Question: Could I have still came up with the correct answer if I deleted the yellow part? Is it even neccesary?

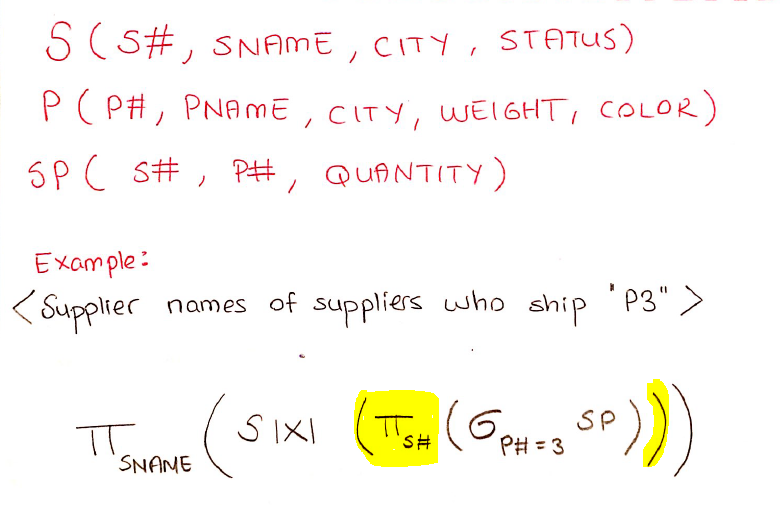
Answer: Assuming this is no homework:
I guess '|X|' is natural join and '#' denotes the primary key attributes.
The highlighted projection on 'S#' is not necessary with respect to
correctness of the query result (effectiveness).
However, it may increase efficiency: Project as early as possible to
remove duplicates the join. This avoids the unnecessary effort
of first producing duplicate natjoined tuples which the projection on
'sname' then has to remove.